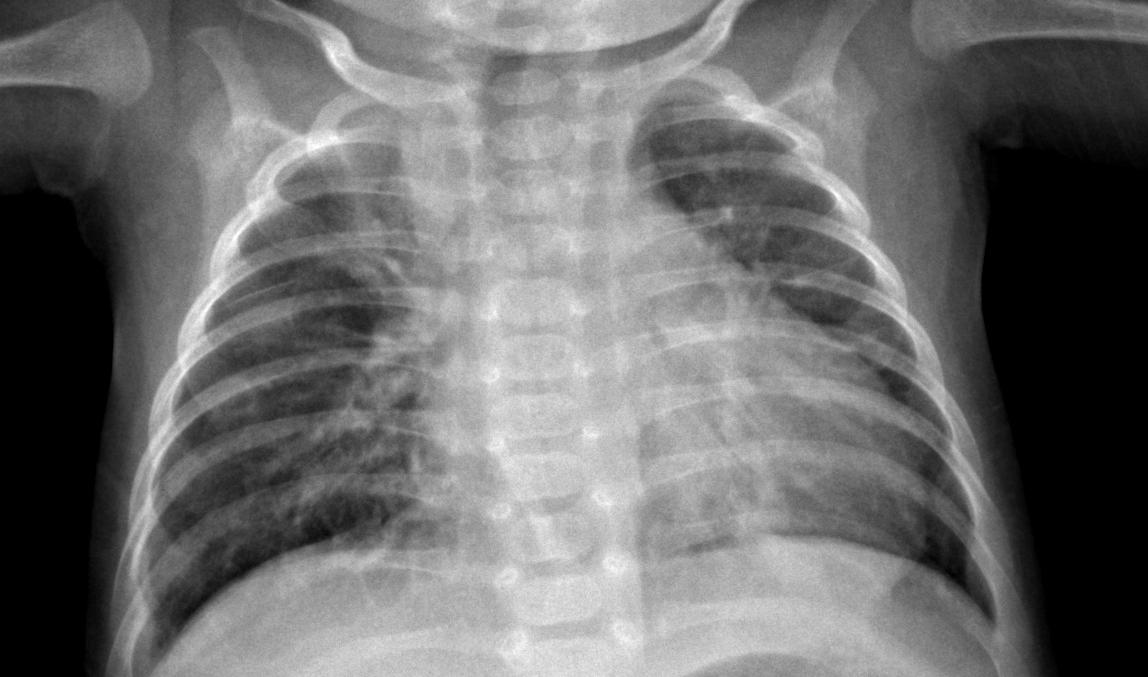
Diagnosis: PNEUMONIA